Question: I am trying to create a socket connection between my ionic application and a socket server that I've built.
- The socket connection won't work when running the app in iOS simulator using 'ionic run ios --target="iPhone-6-Plus"'- The socket connection works when serving the app in the browser using 'ionic serve'.
- <URL>
I have a socket service in my app client that connects to my socket server:
'''
.factory('Sockets', function($http, socketFactory){
var myIoSocket = io.connect('localhost:5000');
var mySocket = socketFactory({
ioSocket: myIoSocket
});
return mySocket;
})
'''
Here is what my client socket request looks like:
'''
angular.module('crewapp.chat', [])
.controller('ChatController', function($scope, Auth, Sockets, $localStorage){
$scope.test = 'Chats';
Sockets.emit('join room', $localStorage.groupname)
});
'''
Here is what my socket server (in short) looks like
'''
io.sockets.on('connection', function(socket) {
socket.on('join room', function(room) {
socket.room = room;
socket.join(room);
console.log(room);
});
'''
1. I've tried seeing if Socket.emit is defined in the app which it is:

1. I've generalized where the socket server should log by placing a console.log in socket.on('connection') callback's function body.
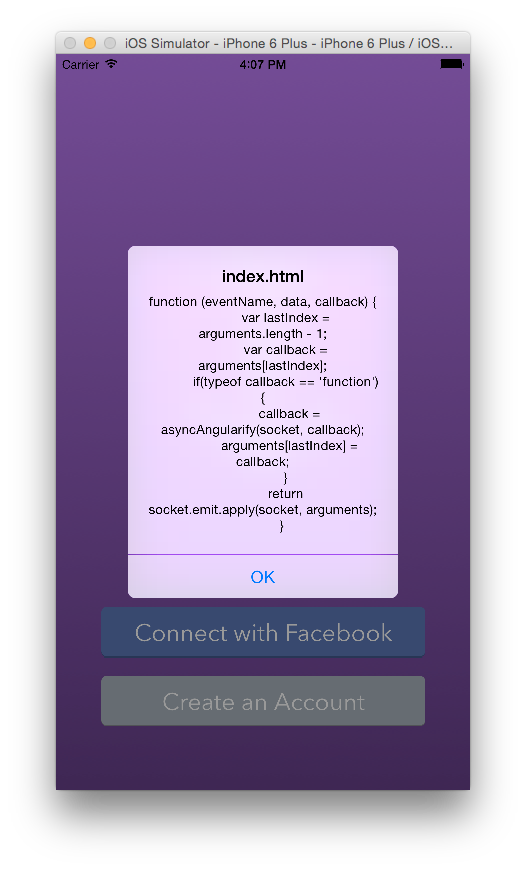
Answer: I figured out what the issue was. When connecting to the socket server in ionic / cordova you must prepend the server url with 'http://'. The reason the application will still work in the browser is because the browser will automatically add the prefix.
'''
.factory('Sockets', function($http, socketFactory){
var myIoSocket = io.connect('http://localhost:5000');
var mySocket = socketFactory({
ioSocket: myIoSocket
});
return mySocket;
})
'''